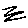
Label: zigzag